Field crop: tomato
Growth stage: 1
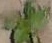
Species: solanum